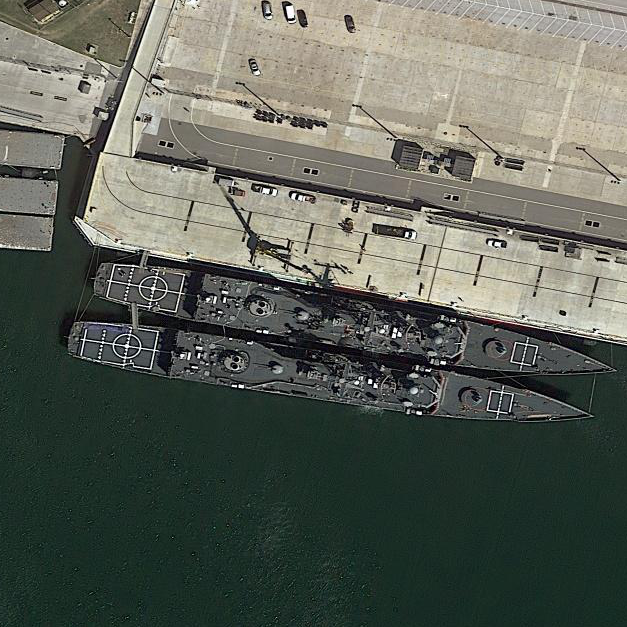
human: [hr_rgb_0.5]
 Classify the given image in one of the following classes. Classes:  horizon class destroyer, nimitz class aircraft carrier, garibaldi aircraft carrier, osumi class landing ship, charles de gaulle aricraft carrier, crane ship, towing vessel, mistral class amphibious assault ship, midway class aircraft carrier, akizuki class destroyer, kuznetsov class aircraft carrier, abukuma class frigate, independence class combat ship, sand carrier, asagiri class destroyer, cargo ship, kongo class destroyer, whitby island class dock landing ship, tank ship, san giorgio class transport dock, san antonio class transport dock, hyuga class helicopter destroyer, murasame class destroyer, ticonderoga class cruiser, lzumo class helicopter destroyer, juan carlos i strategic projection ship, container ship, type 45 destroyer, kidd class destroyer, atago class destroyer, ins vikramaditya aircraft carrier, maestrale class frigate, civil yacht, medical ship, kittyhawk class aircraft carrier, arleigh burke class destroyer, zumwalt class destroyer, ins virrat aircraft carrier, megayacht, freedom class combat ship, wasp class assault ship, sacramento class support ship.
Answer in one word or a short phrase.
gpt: Ticonderoga class cruiser